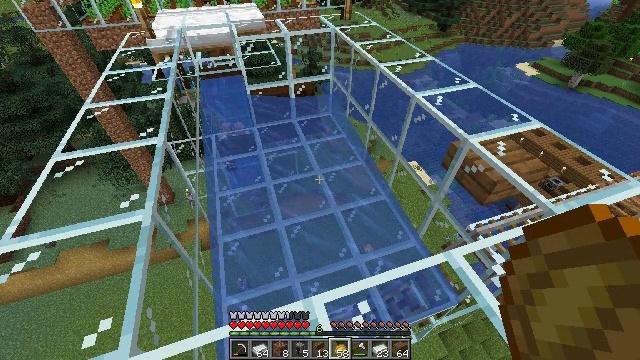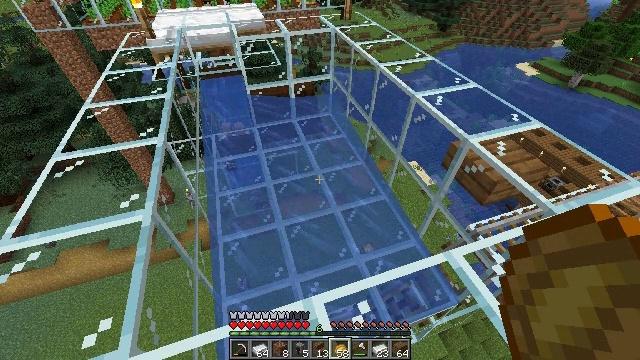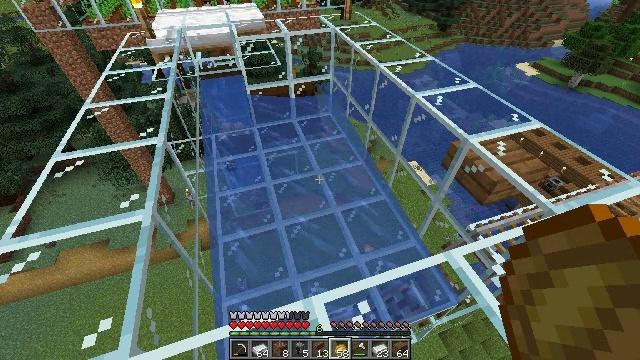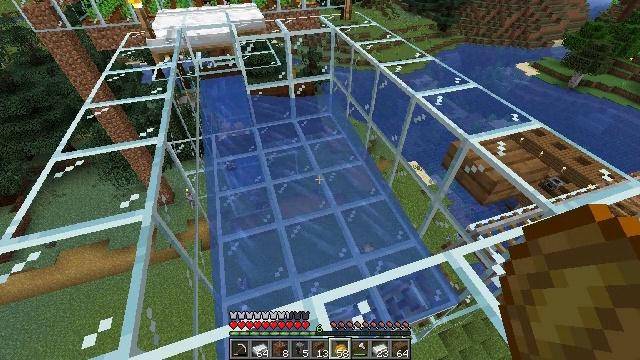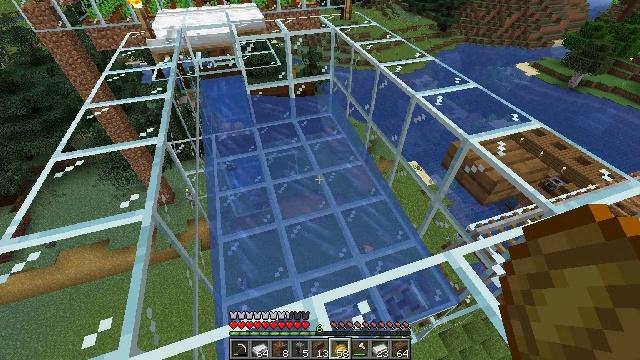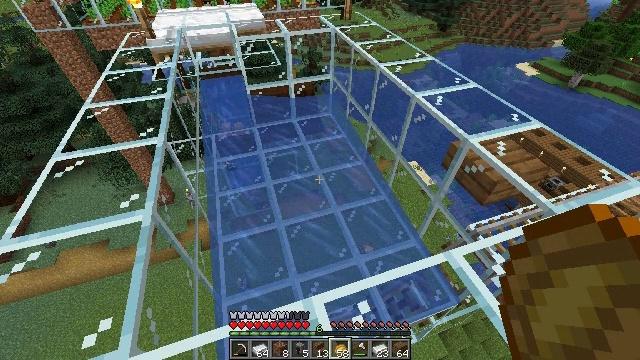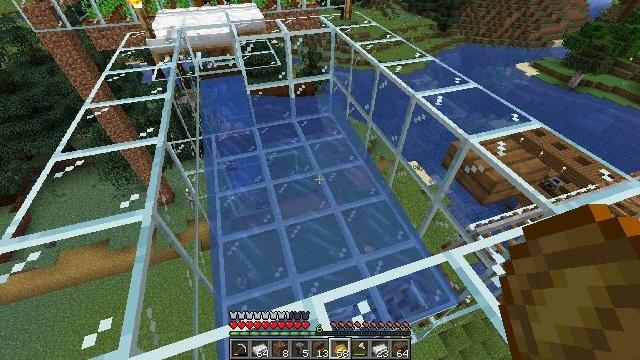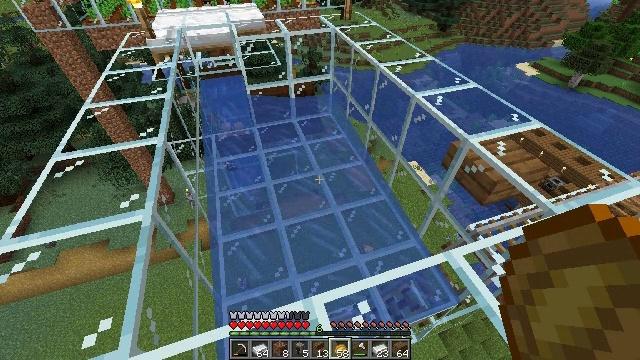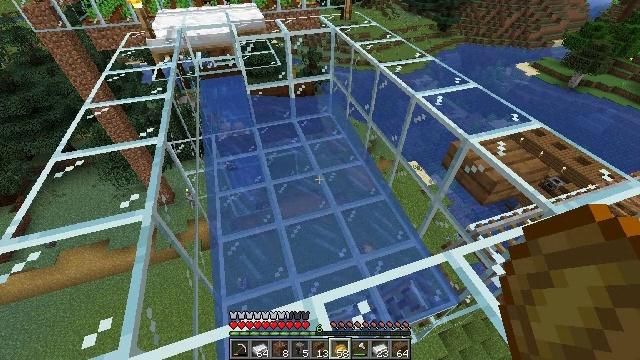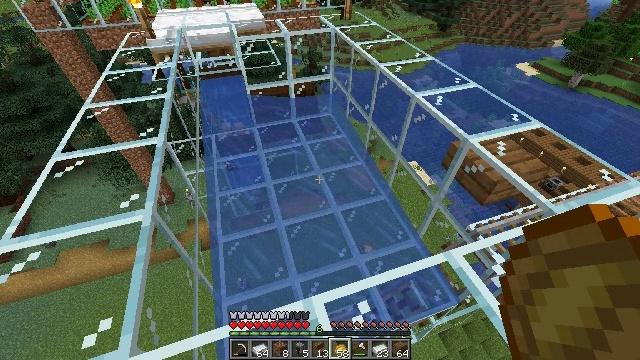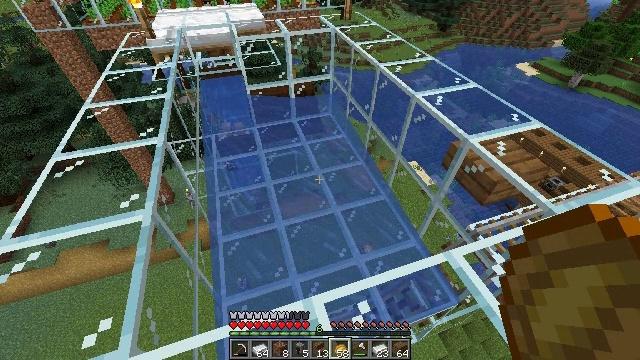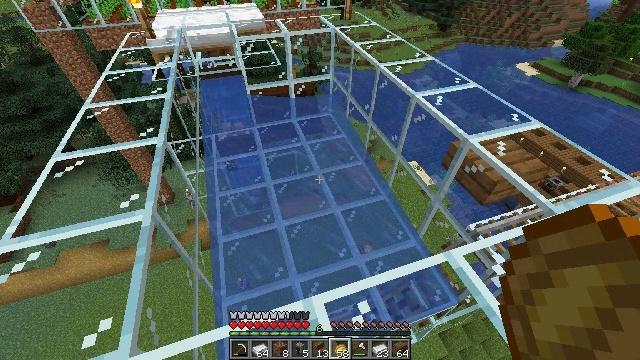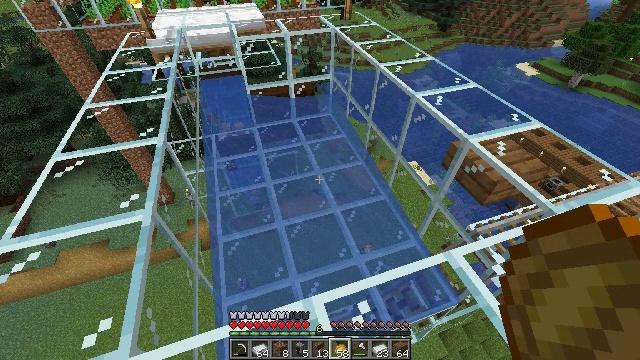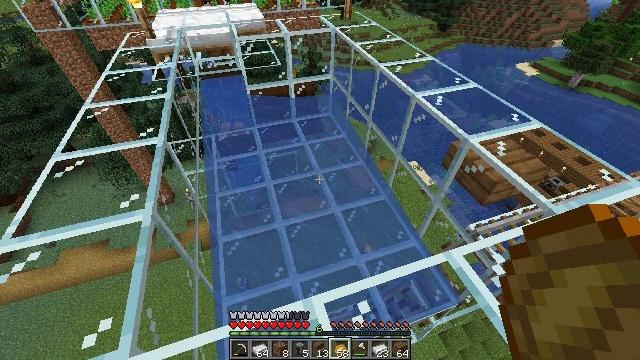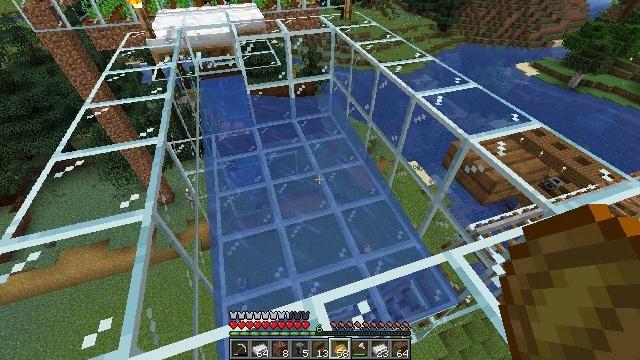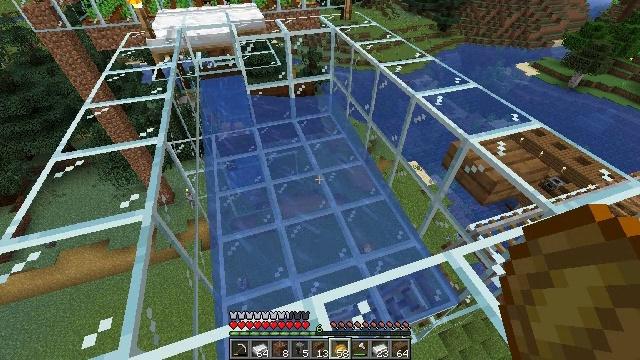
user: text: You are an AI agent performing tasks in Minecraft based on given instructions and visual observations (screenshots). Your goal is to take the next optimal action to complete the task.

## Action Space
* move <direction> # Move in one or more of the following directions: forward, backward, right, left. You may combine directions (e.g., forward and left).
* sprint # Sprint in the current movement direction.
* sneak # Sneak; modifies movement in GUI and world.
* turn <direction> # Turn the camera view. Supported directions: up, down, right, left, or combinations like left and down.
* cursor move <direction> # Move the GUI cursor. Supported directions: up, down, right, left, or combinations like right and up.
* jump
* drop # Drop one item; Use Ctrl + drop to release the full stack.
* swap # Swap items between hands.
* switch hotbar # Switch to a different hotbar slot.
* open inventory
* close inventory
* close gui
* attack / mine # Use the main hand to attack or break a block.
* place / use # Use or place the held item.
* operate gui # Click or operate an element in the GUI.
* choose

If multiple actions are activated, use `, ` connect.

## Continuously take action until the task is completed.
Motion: motion action
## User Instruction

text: Recycle the smithing table.
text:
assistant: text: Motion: no_op
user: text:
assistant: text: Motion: no_op
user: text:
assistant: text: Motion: no_op
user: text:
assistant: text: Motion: no_op
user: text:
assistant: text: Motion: no_op
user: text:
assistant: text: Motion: no_op
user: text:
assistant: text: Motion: no_op
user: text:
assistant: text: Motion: no_op
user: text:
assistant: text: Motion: no_op
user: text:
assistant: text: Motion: no_op
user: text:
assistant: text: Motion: no_op
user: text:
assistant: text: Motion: no_op
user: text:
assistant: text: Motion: no_op
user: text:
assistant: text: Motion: no_op
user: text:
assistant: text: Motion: no_op
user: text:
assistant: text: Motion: no_op
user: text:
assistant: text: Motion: no_op
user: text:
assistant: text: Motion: no_op
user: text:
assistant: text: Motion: no_op
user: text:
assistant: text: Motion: no_op
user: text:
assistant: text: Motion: no_op
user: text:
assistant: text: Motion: no_op
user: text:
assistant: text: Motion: no_op
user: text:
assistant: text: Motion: no_op
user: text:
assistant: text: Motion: no_op
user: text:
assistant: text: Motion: no_op
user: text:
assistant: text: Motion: no_op
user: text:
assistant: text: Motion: no_op
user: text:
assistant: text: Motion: no_op
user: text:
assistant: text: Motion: no_op